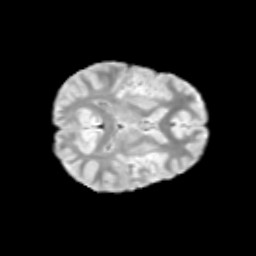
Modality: T2w
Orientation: axial
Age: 9
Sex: male
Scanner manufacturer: siemens
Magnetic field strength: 3 T
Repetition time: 3.8 s
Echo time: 0.07 s